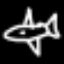
Label: airplane